Question: 'You must access this provider through a linked server.'
I'm running this batch file remotely from the database server which is also remote. I'm trying to do an export which shouldn't have a need for the linked server. When I run the query in SSMS it exports fine, but when it's executed from the batch, it gives me the error message below. I think it may be because theyre on 2 different accounts.
Here's my batch code:
'''
SQLCMD -S dbserver -E -d dbname-i \Network
ldr
pt est\script.sql
PAUSE
'''
Here is my SQL script:
'''
SET ANSI_NULLS ON
GO
SET ANSI_WARNINGS ON
GO
SET QUOTED_IDENTIFIER ON
GO
PRINT 'exporting data...'
INSERT INTO OPENROWSET(
'Microsoft.ACE.OLEDB.12.0',
'Excel 12.0;
Database=\Network
ldr
pt est estdata.xls;',
'SELECT * FROM [Sheet1$]') SELECT * FROM [dbo].view_test ORDER BY [Col4]
'''
Error message in cmd:

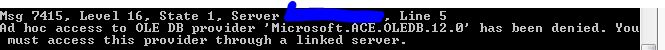
Answer: I solved the problem. When running the batch file form my work PC, it hits SQL Server using different account -- my Active Directory account credentials, an account which didn't exist in SSMS. I created the account and it worked.
Other steps I took prior to this (that were also needed) are the following:
1) Ran this code
'''
USE [master]
GO
EXEC master . dbo. sp_MSset_oledb_prop N'Microsoft.ACE.OLEDB.12.0' , N'AllowInProcess' , 1
GO
EXEC master . dbo. sp_MSset_oledb_prop N'Microsoft.ACE.OLEDB.12.0' , N'DynamicParameters' , 1
GO
'''
2) Edit the registry and add the DWORD "disallowAdHocProcess" with value of "0" at this location:
[HKEY_LOCAL_MACHINE\SOFTWARE\Microsoft\Microsoft SQL Server\MSSQL10.SQLADV\Providers\Microsoft.ACE.OLEDB.12.0]
"disallowAdHocProcess"=dword:<PHONE>
3) This article: <URL> and used ProcMon program to find the temp path I was being denied access to.